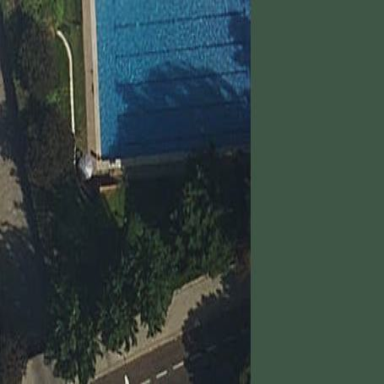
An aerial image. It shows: Swimming pool located in leisure land.